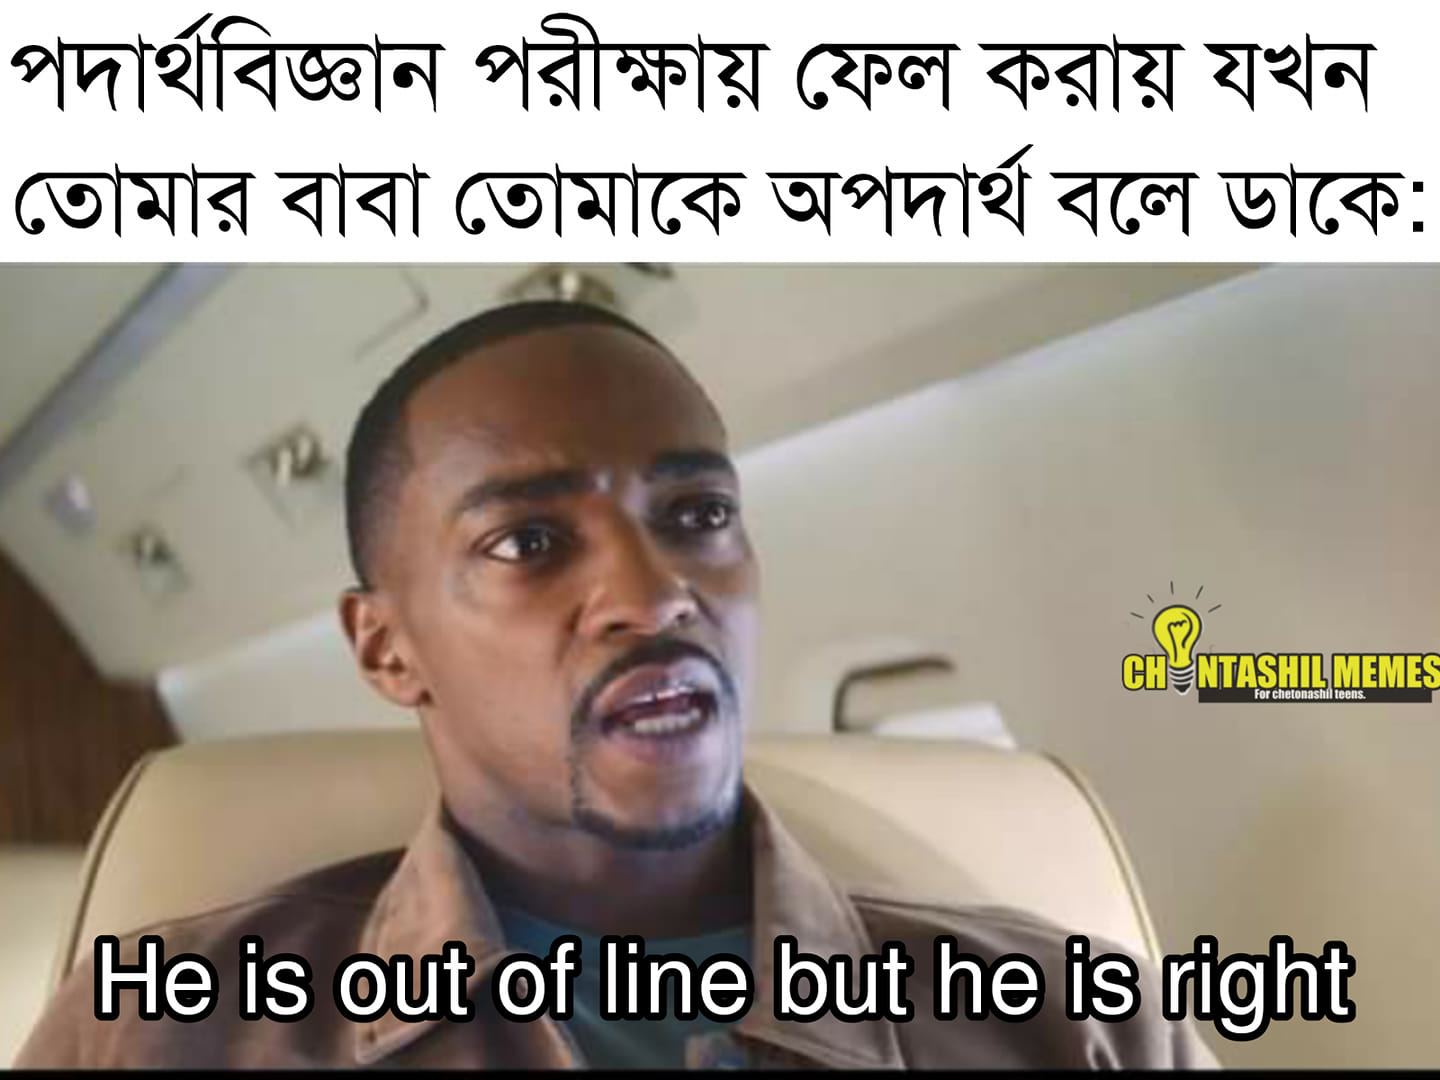
Caption: পদার্থবিজ্ঞান পরীক্ষায় ফেল করায় যখন তোমার বাবা তোমাকে অপদার্থ বলে ডাকে :    He is out of line but he is right
Label: non-hate